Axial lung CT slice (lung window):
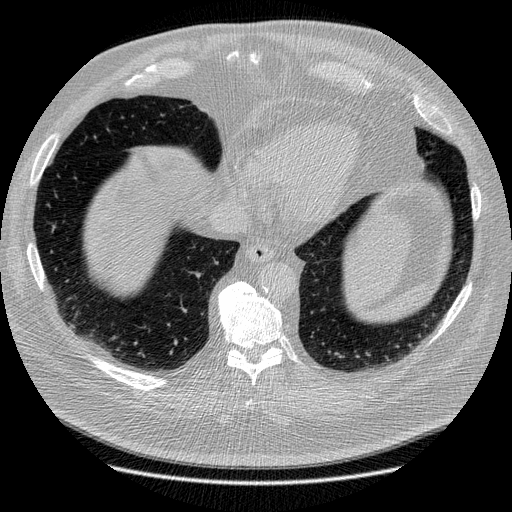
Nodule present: no